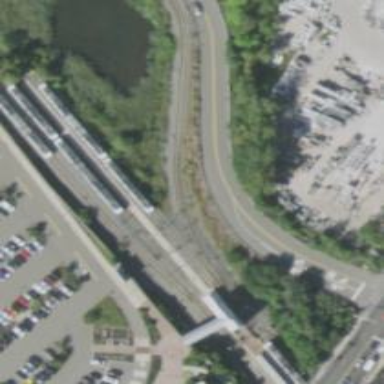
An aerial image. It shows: Light rail service spur with electrified contact line.